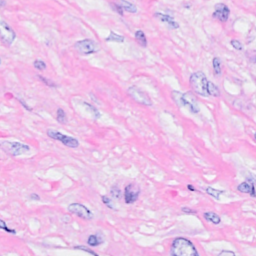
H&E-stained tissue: Breast